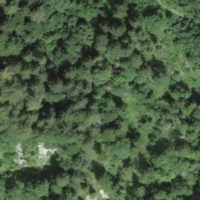
EUNIS habitat code: 44
Species observed at this site:
Salvia pratensis